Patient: sex F, age 63
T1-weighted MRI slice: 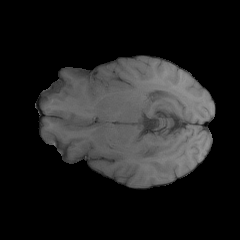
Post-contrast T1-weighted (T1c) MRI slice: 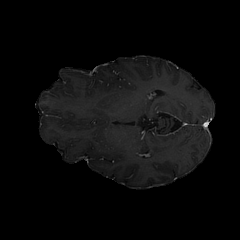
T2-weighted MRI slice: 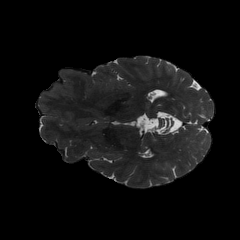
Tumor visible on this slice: no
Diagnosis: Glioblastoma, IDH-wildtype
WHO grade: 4